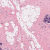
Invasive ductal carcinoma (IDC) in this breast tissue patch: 0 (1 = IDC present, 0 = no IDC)